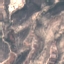
Land use / land cover: HerbaceousVegetation